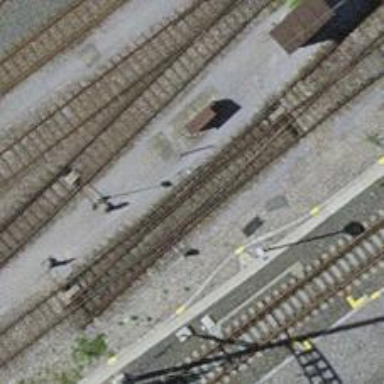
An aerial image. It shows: Railway switch.